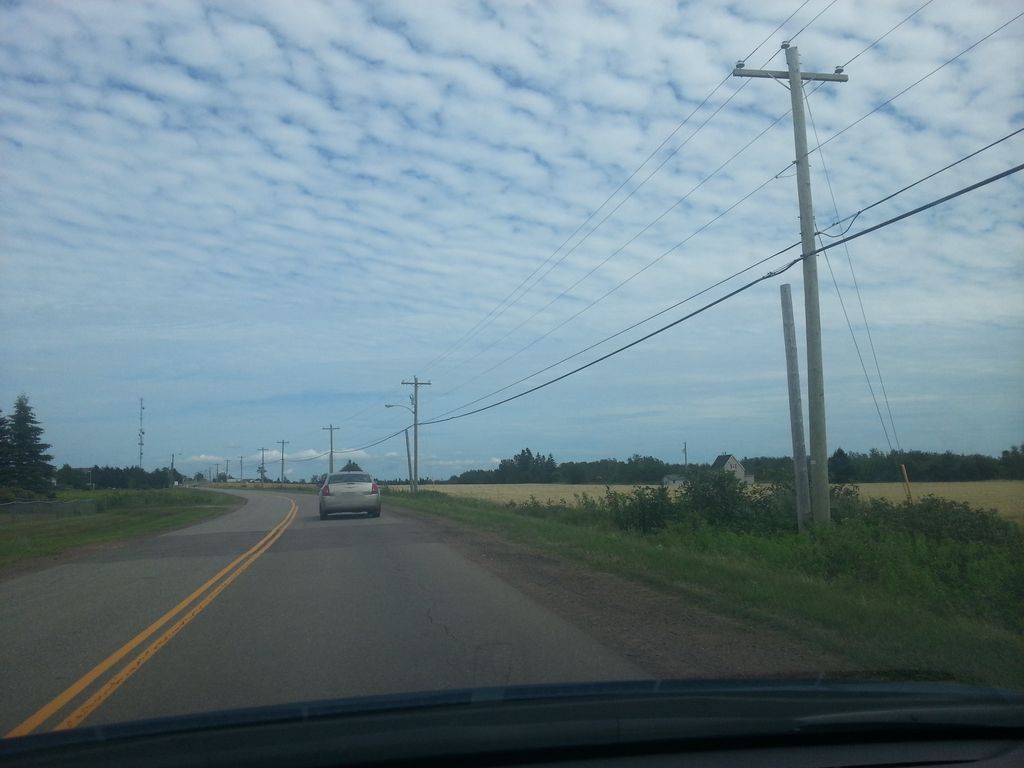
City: charlottetown